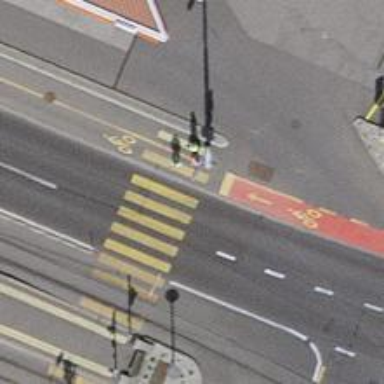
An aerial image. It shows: Crossing with traffic signals.